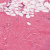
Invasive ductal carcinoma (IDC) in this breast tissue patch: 0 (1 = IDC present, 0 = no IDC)